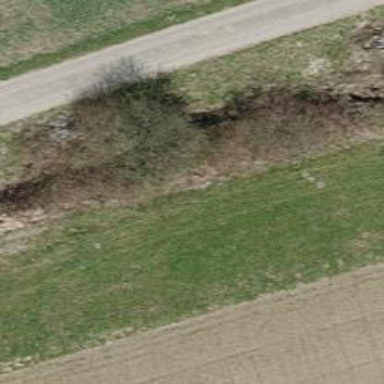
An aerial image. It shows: Ditch serving as waterway.